Question: I installed 'phpMyAdmin 4.0.4.1' on my local develop enviroment, I set 'auth_type' to 'config'. Also I provide authentication requirements by this settings:
'''
$cfg['Servers'][$i]['auth_type'] = 'config';
$cfg['Servers'][$i]['host'] = 'localhost';
$cfg['Servers'][$i]['password'] = 'somepassword';
'''
But after a while that it is idle, if I click on any link of it , it shows me an error 'token mismatch', Is there any way that I increase its TTL? or make it alive permanently?

Above picture shows error.
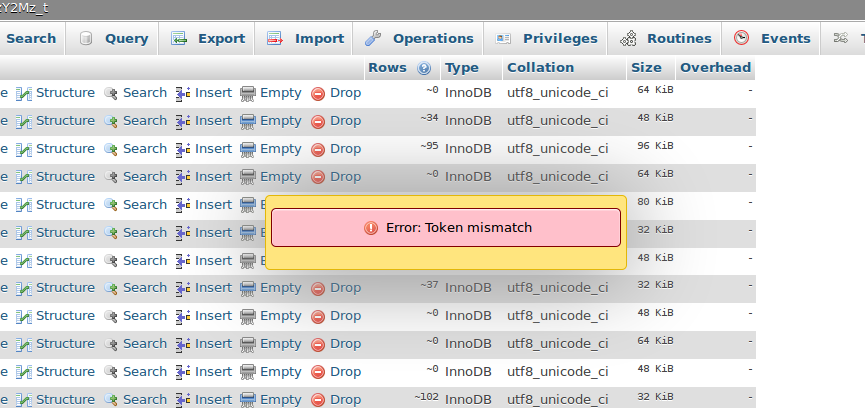
Answer: I solve this annoying problem by following instructions below:
1. open /etc/php5/apache2/php.ini
2. find ;session.save_path = "/tmp", this line may look also like this ;session.save_path = "/var/lib/php5"
3. remove first semicolon from this line
4. restart apache by executing sudo service apache2 restart
FYI: I work under Ubuntu 12.04 with apache2, php5, phpMyAdmin 4.0.5 so for different systems and servers file path may be a little different.
In case of any troubles check if directory from step '2.' is writable for server.
Good luck.